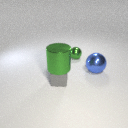
small gray metal cube to the left of small green metal sphere